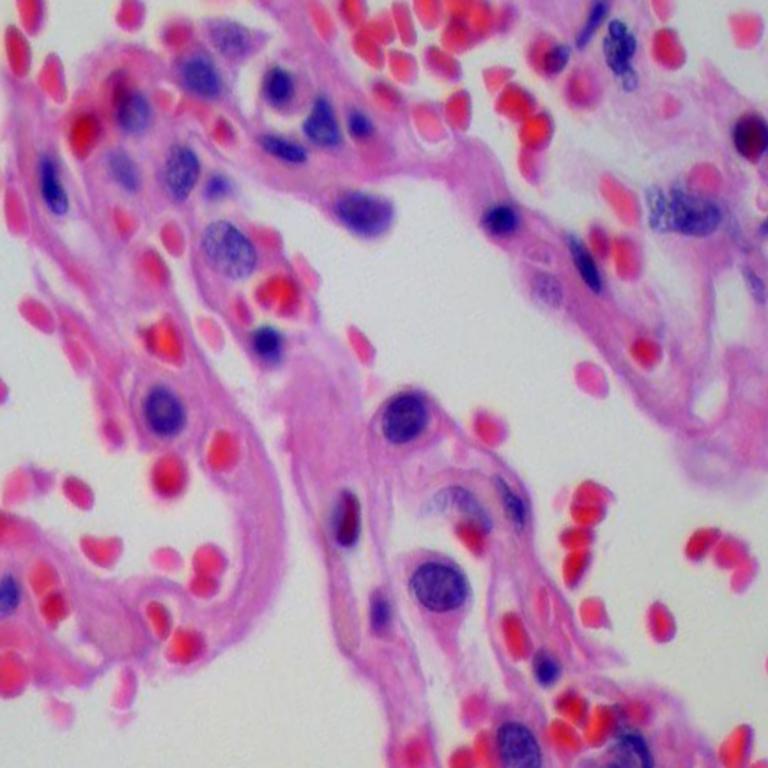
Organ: lung
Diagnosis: benign